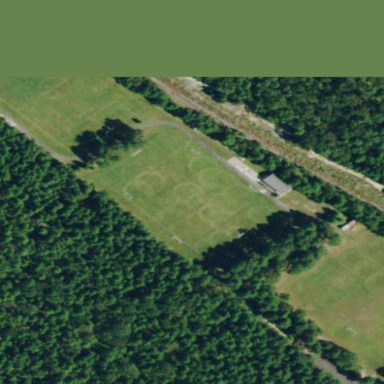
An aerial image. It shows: Grass pitch designated for soccer.